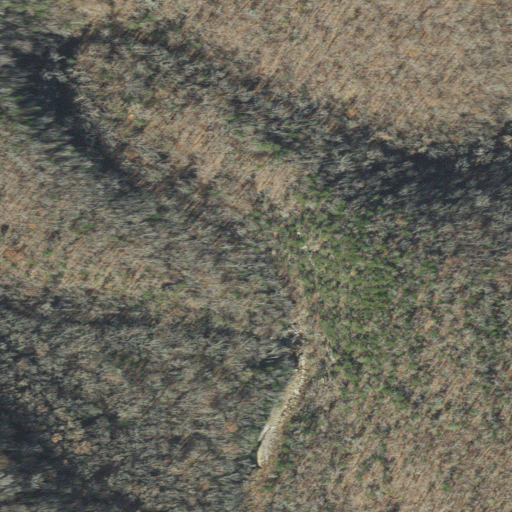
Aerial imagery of valley in Arkansas named Bartlett Cove containing deciduous forest and mixed forest